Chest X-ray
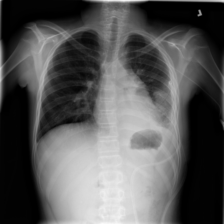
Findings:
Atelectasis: positive
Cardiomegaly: negative
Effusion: positive
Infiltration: positive
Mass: negative
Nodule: negative
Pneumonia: negative
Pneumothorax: negative
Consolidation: negative
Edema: negative
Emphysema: negative
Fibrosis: negative
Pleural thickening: positive
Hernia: negative